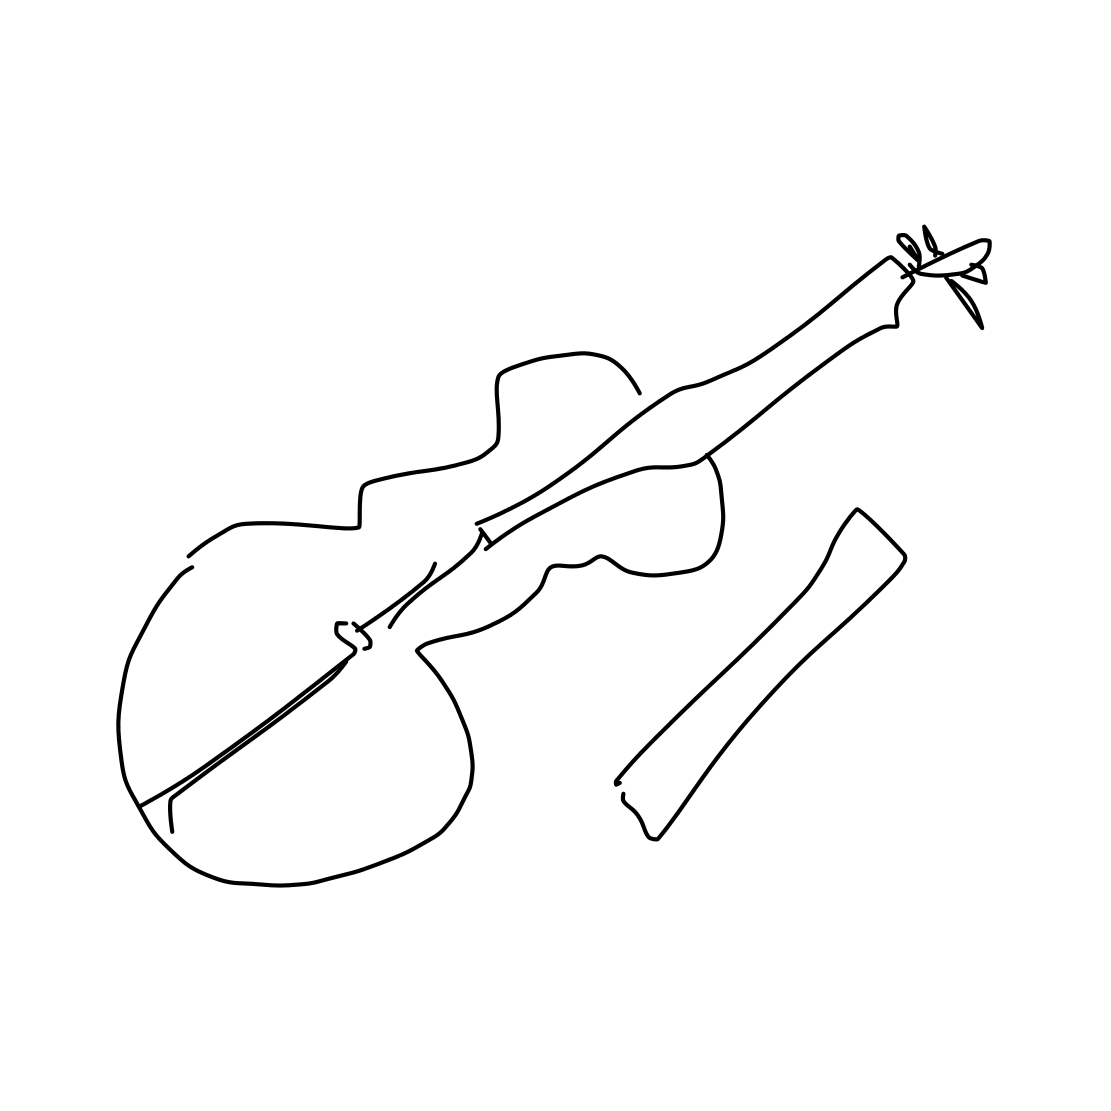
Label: violin